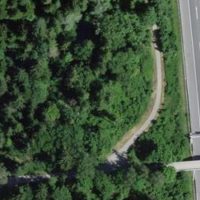
EUNIS habitat code: 57
Species observed at this site:
Chorthippus biguttulus
Symphoricarpos albus